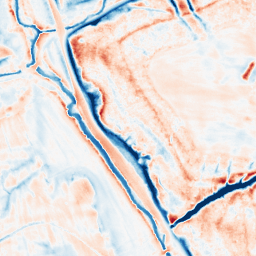
Category: trend_removal
Decomposition family: local_polynomial
Decomposition parameters: window_size: 21
degree: 2
Upsampling method: cubic_mitchell
Upsampling parameters: scale: 4
Upsampling scale: 4